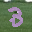
Label: 3